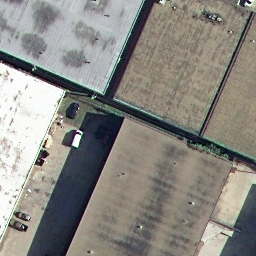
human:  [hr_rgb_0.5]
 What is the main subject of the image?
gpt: buildings